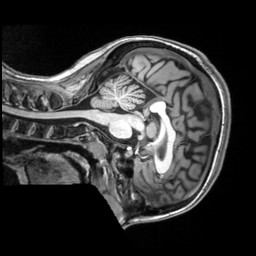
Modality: T1w
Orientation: sagittal
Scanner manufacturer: siemens
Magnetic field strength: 3 T
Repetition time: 2.5 s
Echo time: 0.00343 s